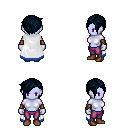
a pixel art fantasy rpg character, female body template, dark elf, purple skin, white trimmed cape, magenta pants, raven pixie cut hairstyle, leather bracers, brown shoes, four views (front, back, left, right), 2x2 character sprite sheet, small pixel art, hard edges, no anti-aliasing